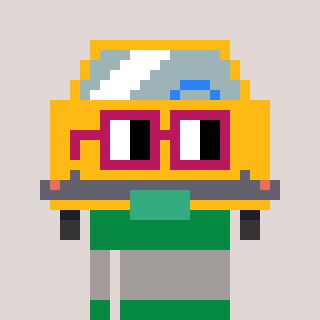
a pixel art character with square dark red glasses, a taxi-shaped head and a green-colored body on a warm background